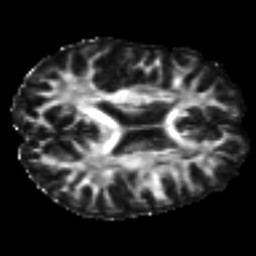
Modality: FA
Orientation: axial
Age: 24
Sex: male
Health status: ill
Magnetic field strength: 3 T
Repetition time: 9 s
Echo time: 0.093 s